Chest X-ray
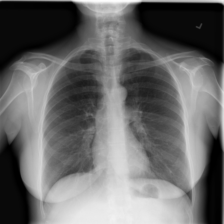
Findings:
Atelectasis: negative
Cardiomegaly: negative
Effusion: negative
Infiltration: negative
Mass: negative
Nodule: negative
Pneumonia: negative
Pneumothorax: negative
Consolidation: negative
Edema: negative
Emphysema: negative
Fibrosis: negative
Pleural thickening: negative
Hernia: negative